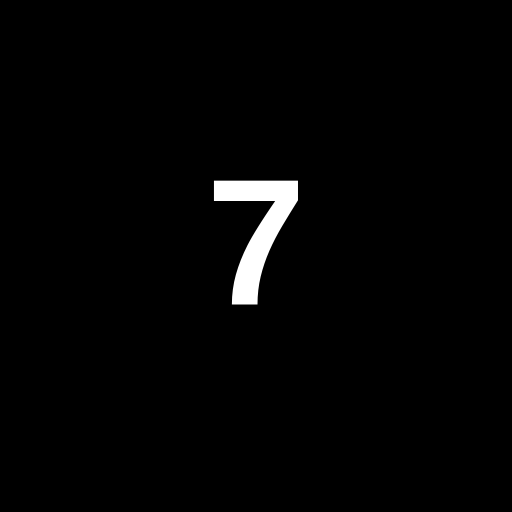
Character: 7
Unicode: U+0037 (DIGIT SEVEN)